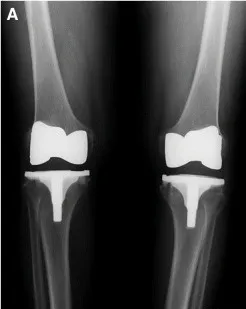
X-ray and macroscopic imaging of the patient. (A) Anteroposterior radiographs of dual knees.
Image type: radiology (x_ray)